Field crop: maize
Growth stage: 2
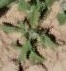
Species: atriplex